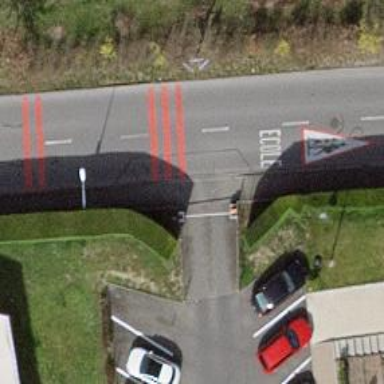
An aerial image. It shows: Lift gate barrier.